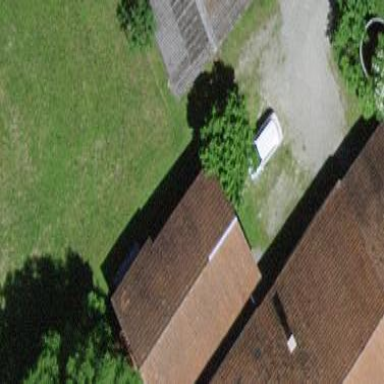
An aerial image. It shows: Rural barn.